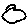
Label: cloud